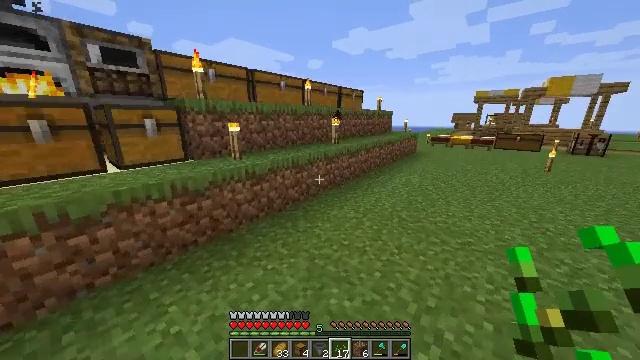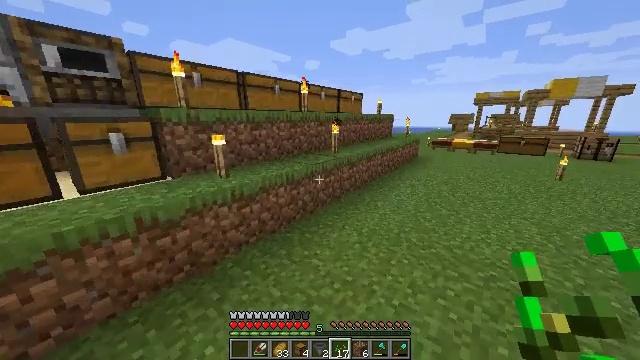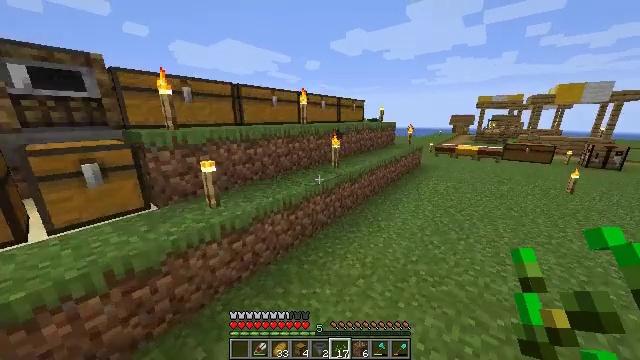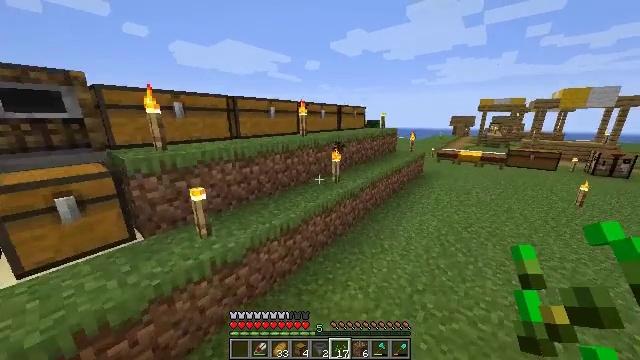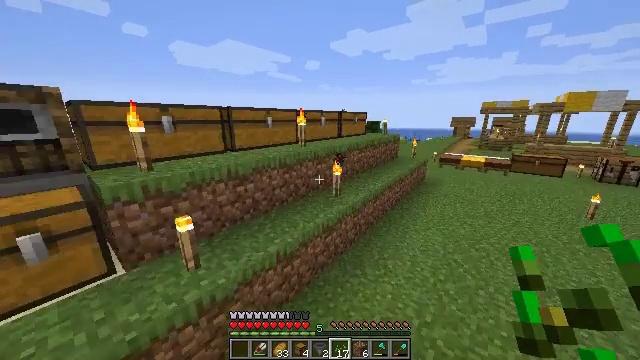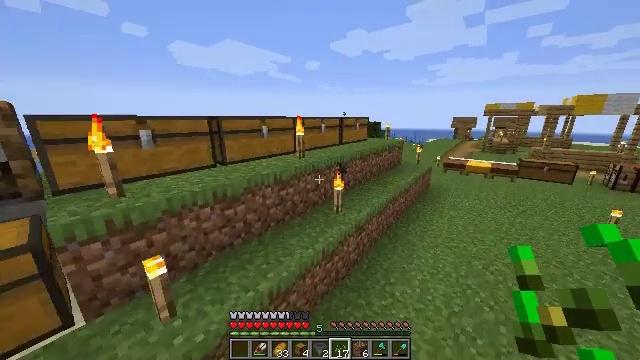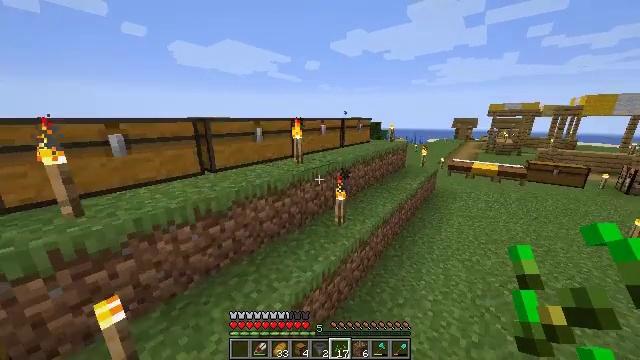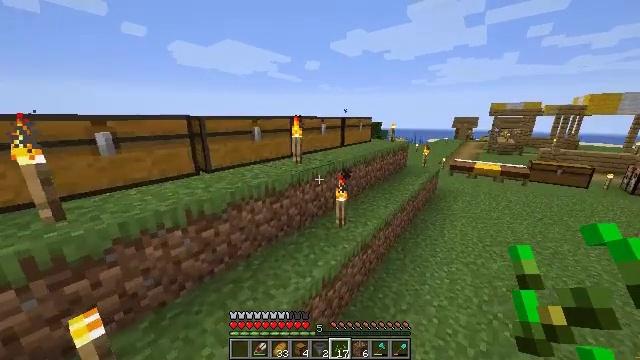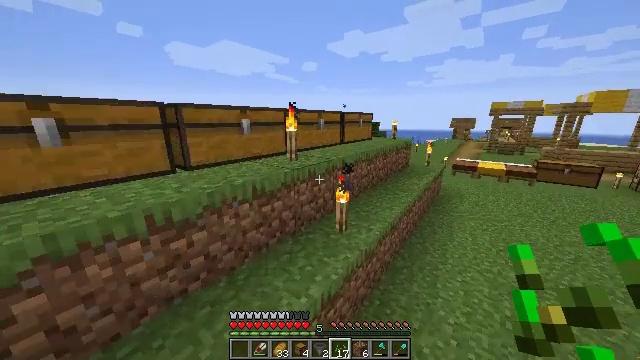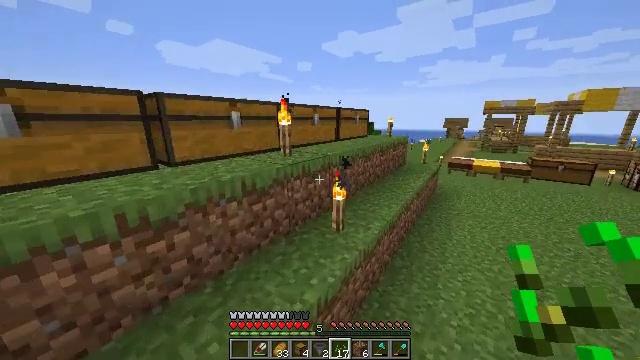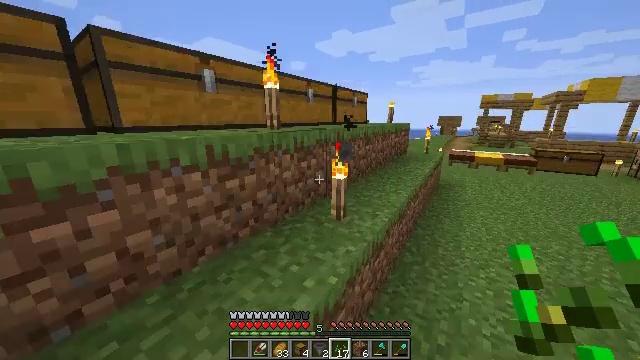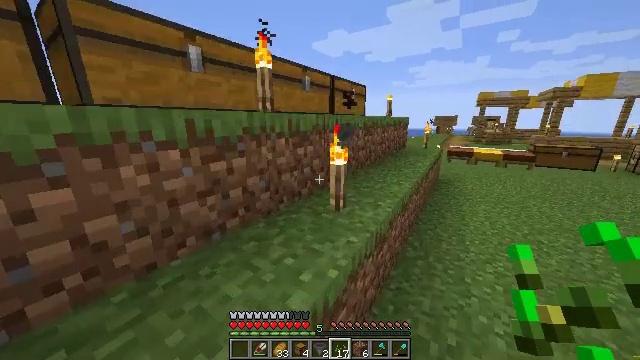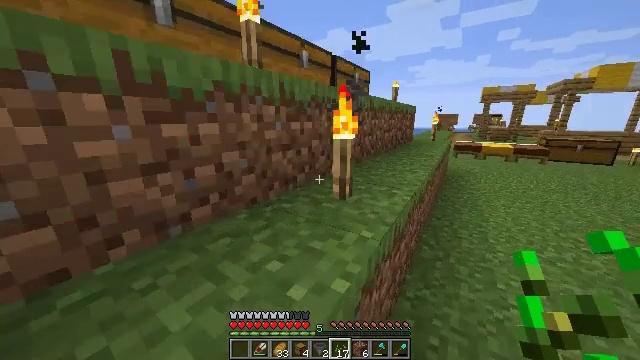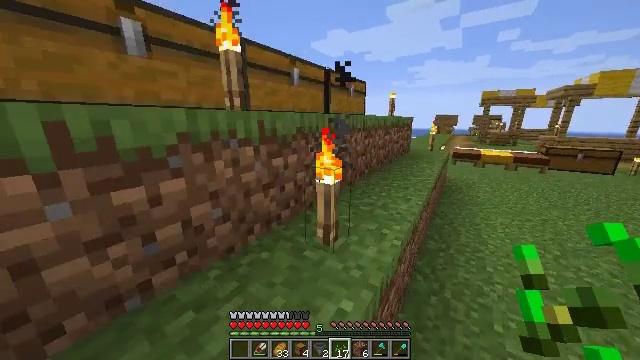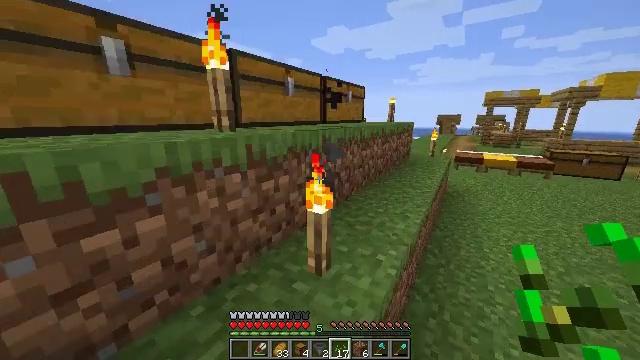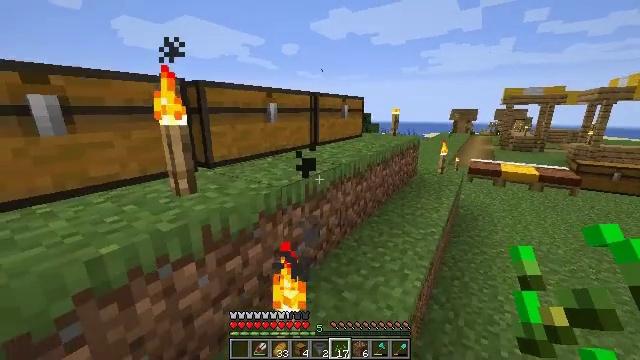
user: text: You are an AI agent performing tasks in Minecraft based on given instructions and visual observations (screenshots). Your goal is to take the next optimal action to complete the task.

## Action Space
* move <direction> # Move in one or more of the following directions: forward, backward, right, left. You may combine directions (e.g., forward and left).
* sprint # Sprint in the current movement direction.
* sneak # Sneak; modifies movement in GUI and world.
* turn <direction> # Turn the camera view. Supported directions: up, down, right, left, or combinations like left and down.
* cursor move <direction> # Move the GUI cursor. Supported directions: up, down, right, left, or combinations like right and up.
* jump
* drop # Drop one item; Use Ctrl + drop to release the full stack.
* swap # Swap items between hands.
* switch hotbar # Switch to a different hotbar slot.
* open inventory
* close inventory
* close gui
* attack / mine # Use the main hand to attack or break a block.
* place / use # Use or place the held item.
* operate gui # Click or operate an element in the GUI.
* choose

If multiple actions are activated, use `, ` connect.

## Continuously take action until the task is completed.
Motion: motion action
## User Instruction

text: Kill a zombie.
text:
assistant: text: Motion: move forward, sprint, jump
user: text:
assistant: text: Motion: move forward, sprint, jump
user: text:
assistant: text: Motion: move forward, sprint, jump
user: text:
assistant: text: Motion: move forward, sprint, jump
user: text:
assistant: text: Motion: move forward, jump
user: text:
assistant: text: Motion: move forward, jump
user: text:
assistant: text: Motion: move forward, jump
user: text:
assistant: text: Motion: move forward, jump
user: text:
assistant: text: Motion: move forward, turn right, jump
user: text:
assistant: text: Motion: move forward, turn right, jump
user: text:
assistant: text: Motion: move forward, jump
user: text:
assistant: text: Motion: move forward, sprint, jump
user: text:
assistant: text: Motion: move forward, sprint, jump
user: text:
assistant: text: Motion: move forward, sprint, jump
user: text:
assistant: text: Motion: move forward, sprint, jump
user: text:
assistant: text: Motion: move forward, jump
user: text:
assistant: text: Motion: move forward, turn left, jump
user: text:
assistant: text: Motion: move forward, turn left, jump
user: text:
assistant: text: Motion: move forward, turn left, jump
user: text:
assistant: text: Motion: move forward, turn left, jump
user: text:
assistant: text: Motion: move forward, turn left, jump
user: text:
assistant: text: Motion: move forward, turn left, jump
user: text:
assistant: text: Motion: move forward, sprint, turn left, jump
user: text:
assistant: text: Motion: move forward, sprint, turn left, jump
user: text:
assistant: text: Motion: move forward, sprint, jump
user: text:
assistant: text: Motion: move forward, jump
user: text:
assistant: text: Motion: move forward, jump
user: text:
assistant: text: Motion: move forward, jump
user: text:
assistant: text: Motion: no_op
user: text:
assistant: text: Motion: no_op